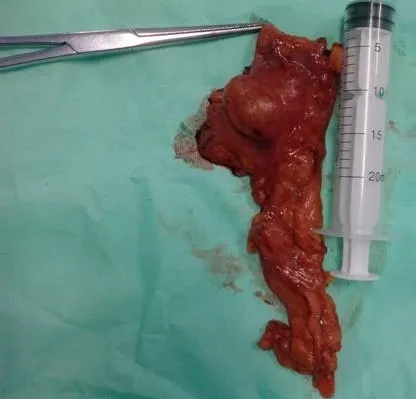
Distal pancreatectomy specimen presenting a cystic lesion - the pathological result established it to be a cystadenoma.
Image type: medical_photograph (other_medical_photograph)